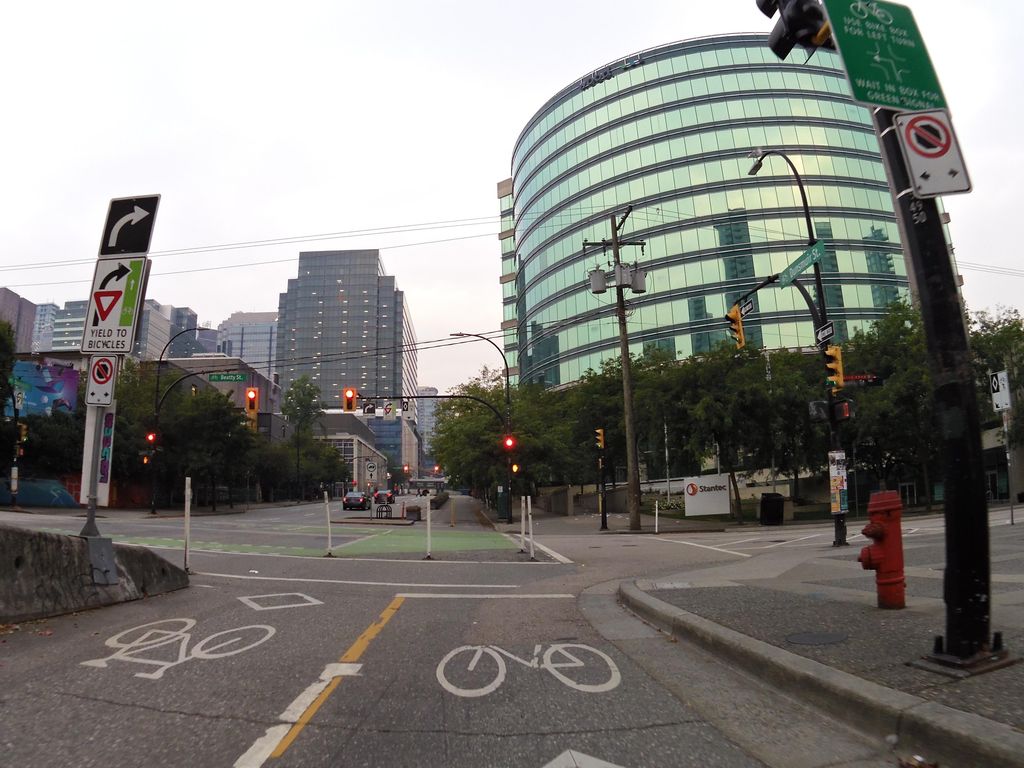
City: vancouver